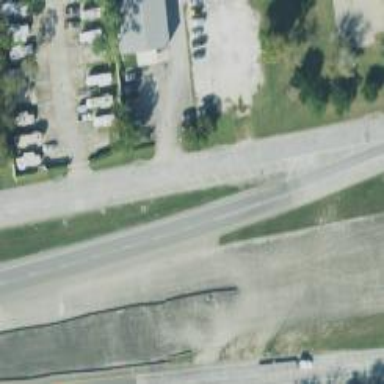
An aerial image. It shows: Secondary road with frontage road alongside.